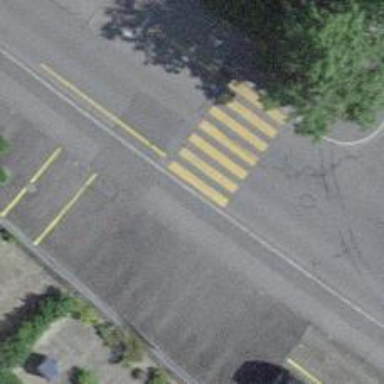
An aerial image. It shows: Footway with zebra crossing.